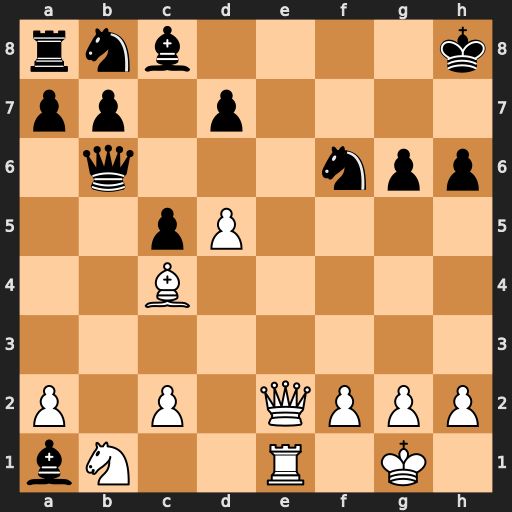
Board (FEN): rnb4k/pp1p4/1q3npp/2pP4/2B5/8/P1P1QPPP/bN2R1K1
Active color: w
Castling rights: -
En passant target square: -
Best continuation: Qe7 Ng8 d6